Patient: sex F, age 27
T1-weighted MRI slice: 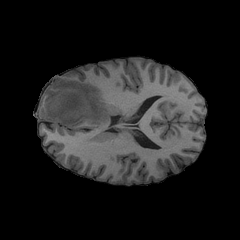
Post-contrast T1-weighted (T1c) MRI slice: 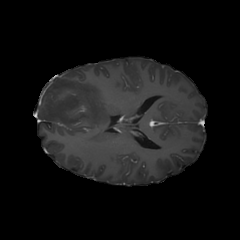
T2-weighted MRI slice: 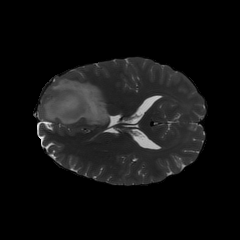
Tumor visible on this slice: yes
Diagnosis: Astrocytoma, IDH-mutant
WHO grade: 4